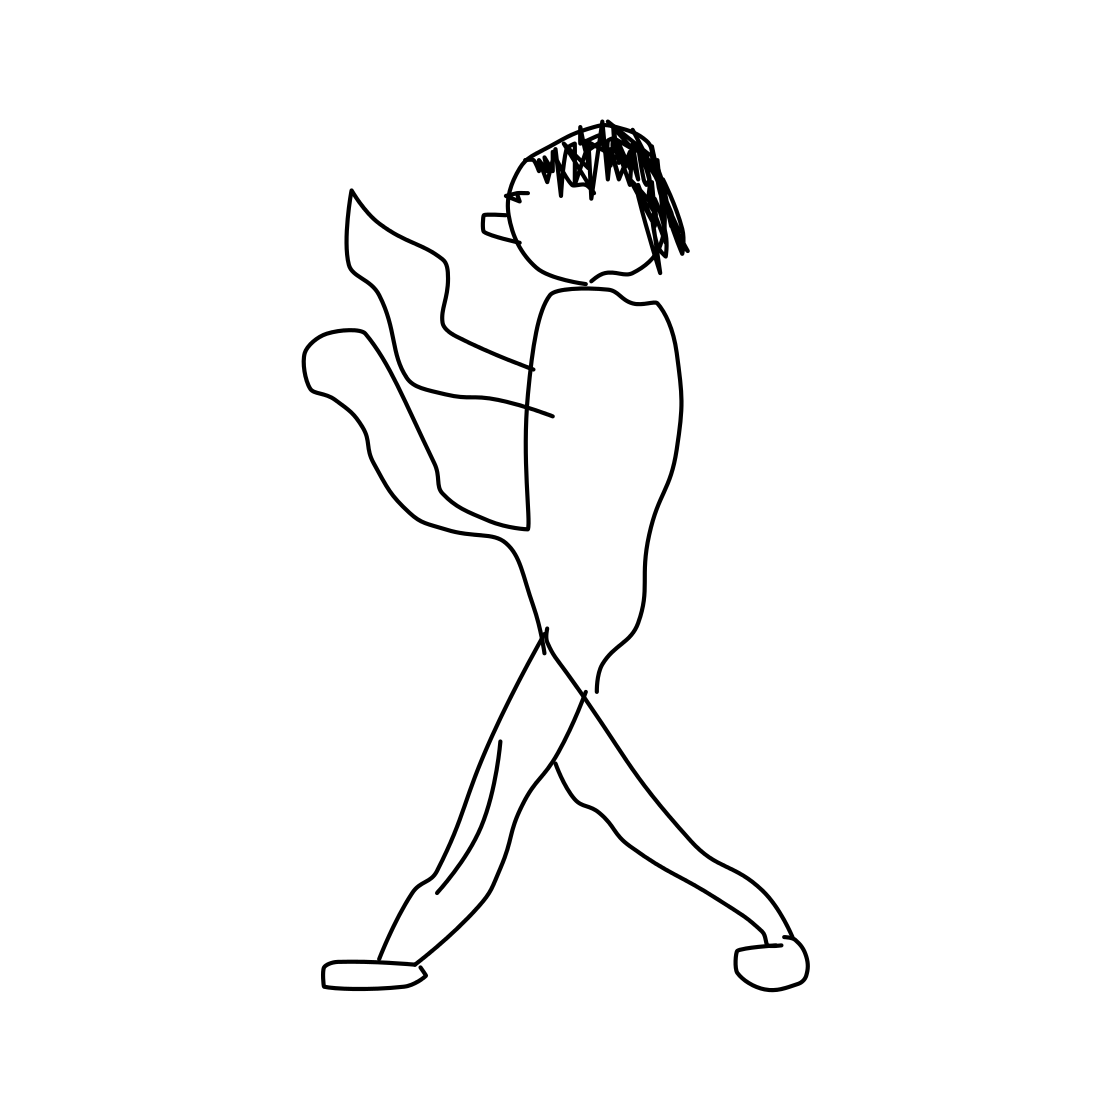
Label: person walking